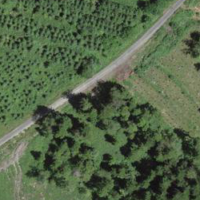
EUNIS habitat code: 43
Species observed at this site:
Tussilago farfara